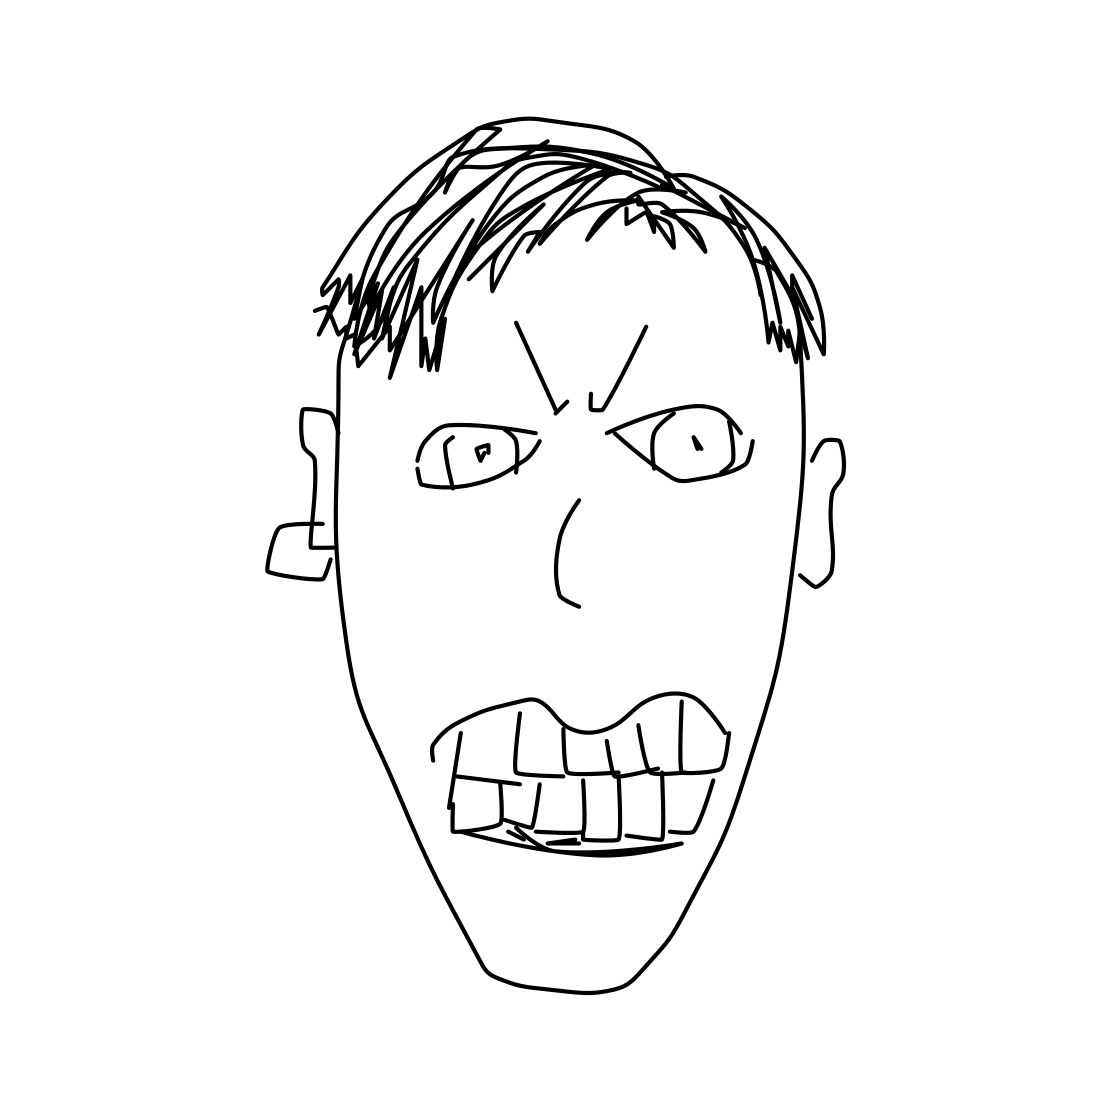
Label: head